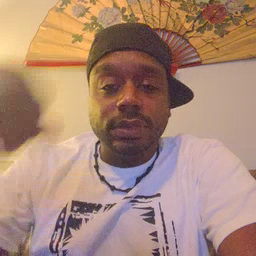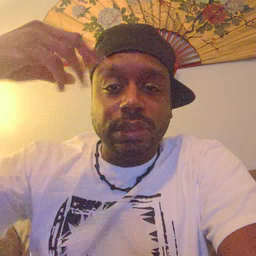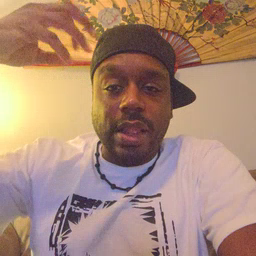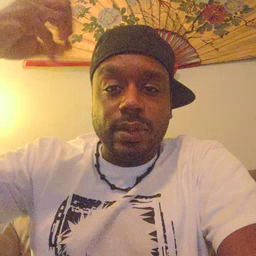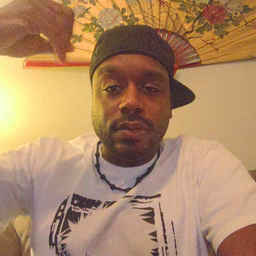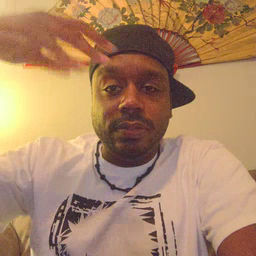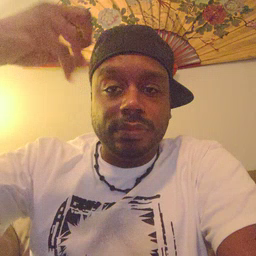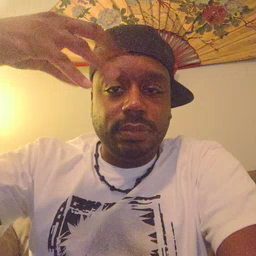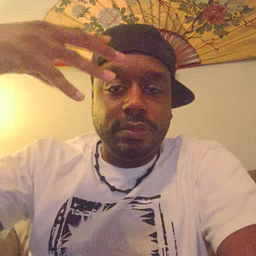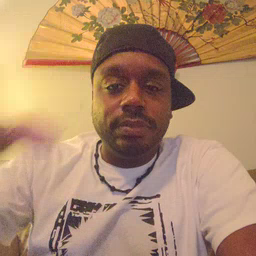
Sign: shower